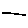
Label: line